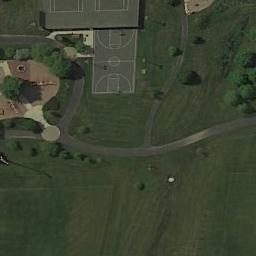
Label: basketball_court